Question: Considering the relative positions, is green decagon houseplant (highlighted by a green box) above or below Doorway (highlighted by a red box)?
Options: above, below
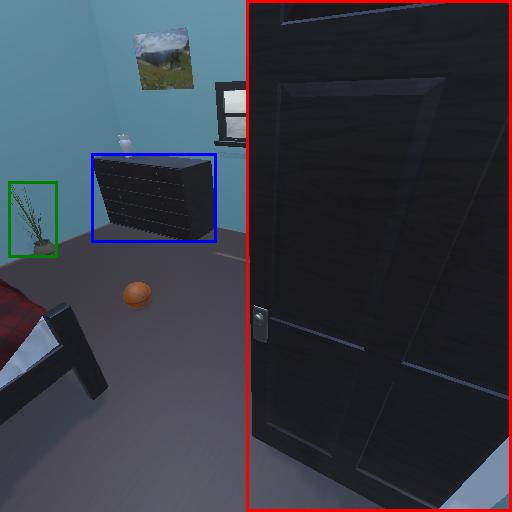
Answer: above